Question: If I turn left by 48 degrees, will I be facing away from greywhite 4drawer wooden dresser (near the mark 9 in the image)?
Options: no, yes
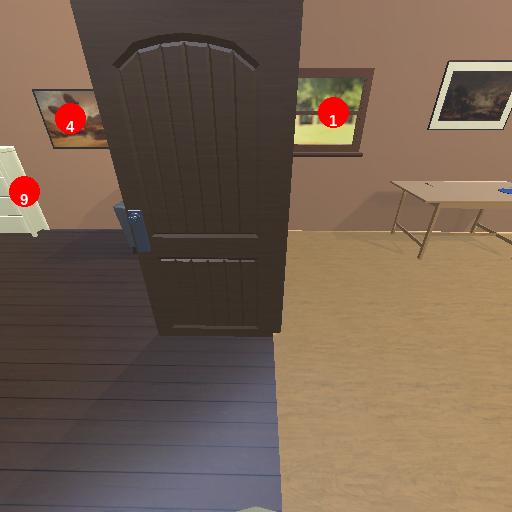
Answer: no